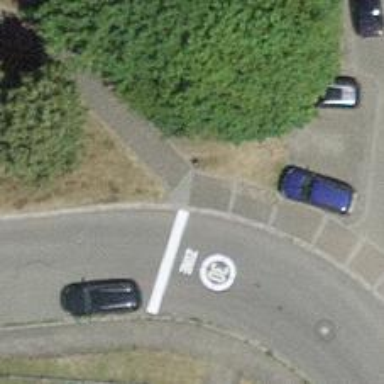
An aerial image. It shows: Footway surfaced with paving stones.